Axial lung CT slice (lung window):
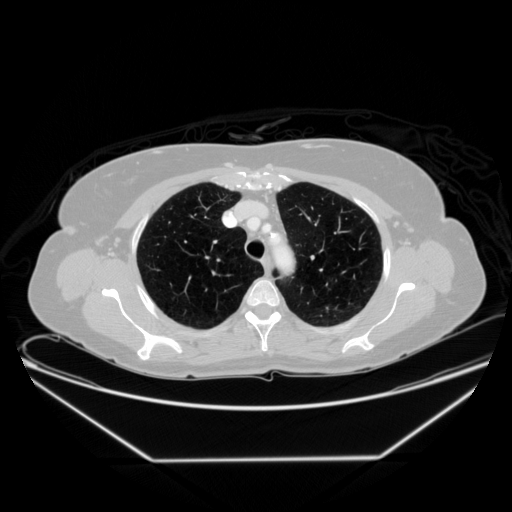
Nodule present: no